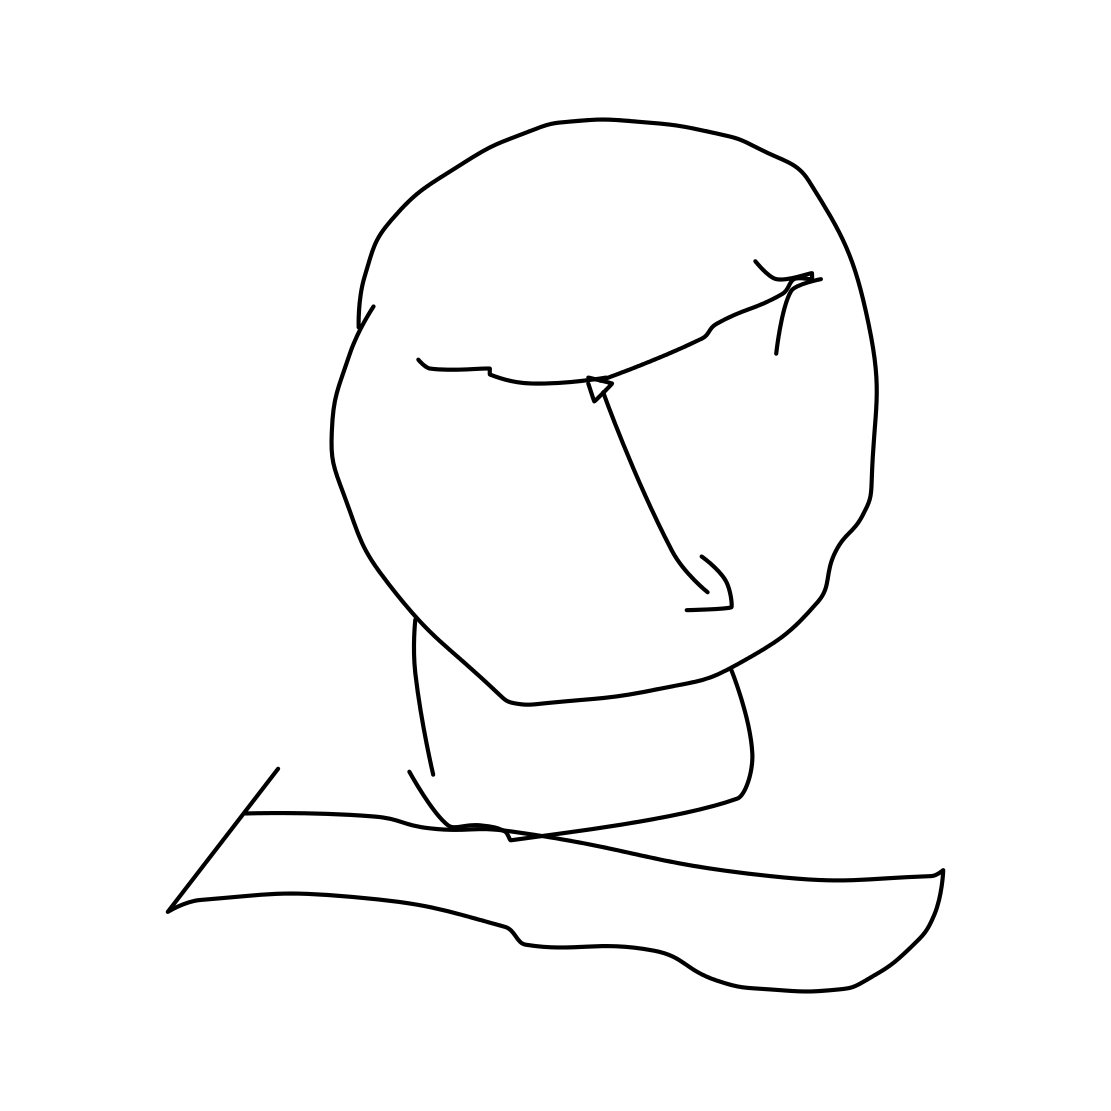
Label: alarm clock